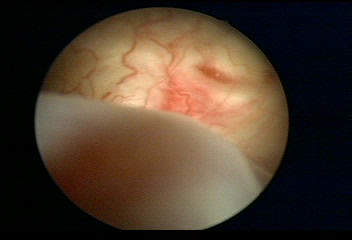
Modality: WLC
Class: Normal mucosa
Bladder cancer association: No